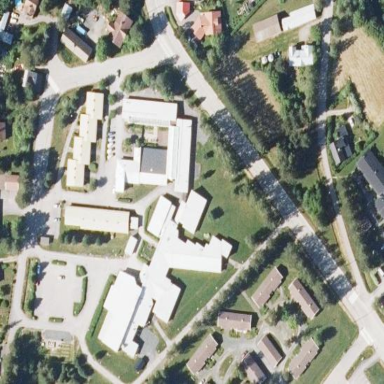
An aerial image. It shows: Public building.